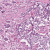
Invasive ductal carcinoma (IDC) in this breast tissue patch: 1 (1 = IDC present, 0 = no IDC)